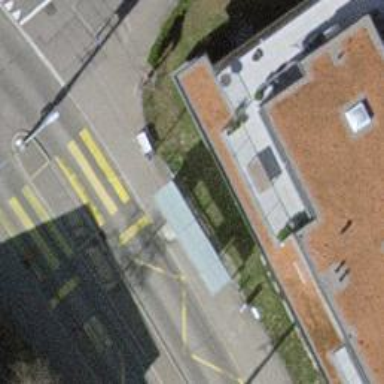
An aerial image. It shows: Bus stop with sheltered platform for public transport.